Interaction volume radius: 5 \u00c5
Interaction volume height: 20 \u00c5
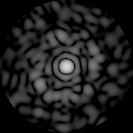
Disorder parameter: 0.8424